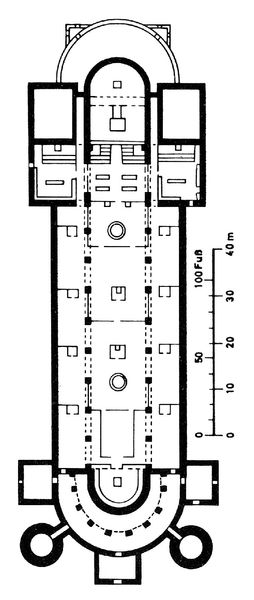
Titel: Stiftskirche St. Gallen
Standort: St. Gallen, Benediktinerkloster (EU - CH)
Schlagwörter: fuß, weiß, schwarz, säulen, zeichnung, architektur, kirche, rund, turm, schiff, stufen, rechtecke, umgang, türme, schwarzweiß, kreise, altar, langhaus, halbkreis, portal, mittelschiff, mauern, apsis, chor, plan, grundriss, massstab, kapellen, seitenschiffe, längsschiff, doppelchor, skala, masstab, chorraum, verhältnis, mitellschiff